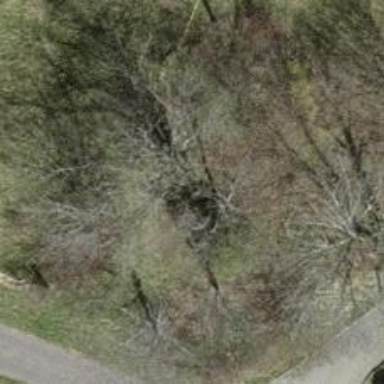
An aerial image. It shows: Beautiful tree in nature.